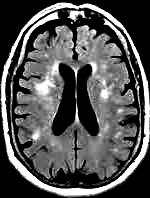
Label: notumor